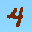
Label: 4